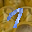
Label: 7